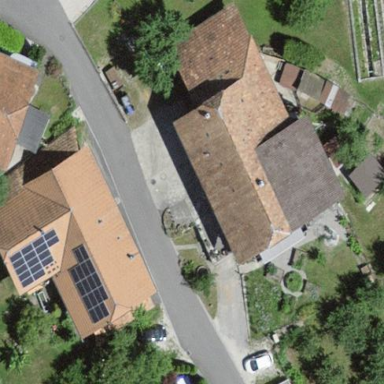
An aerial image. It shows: Farm building with half-hipped roof shape.